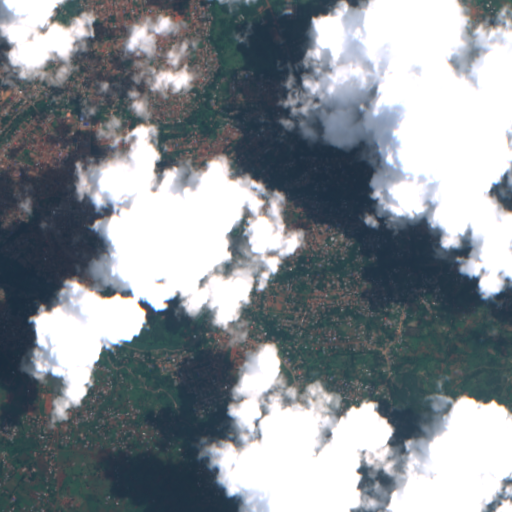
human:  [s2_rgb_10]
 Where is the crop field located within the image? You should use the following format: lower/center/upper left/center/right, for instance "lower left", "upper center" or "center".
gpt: The crop field is located in the upper left of the image.
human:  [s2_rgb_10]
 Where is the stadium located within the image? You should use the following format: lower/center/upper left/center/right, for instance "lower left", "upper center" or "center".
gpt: The stadium is located in the upper left of the image.
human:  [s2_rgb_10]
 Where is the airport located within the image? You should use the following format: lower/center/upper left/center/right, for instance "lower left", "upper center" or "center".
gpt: There is no airport in the image.